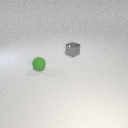
small green rubber sphere to the left of small gray metal cube